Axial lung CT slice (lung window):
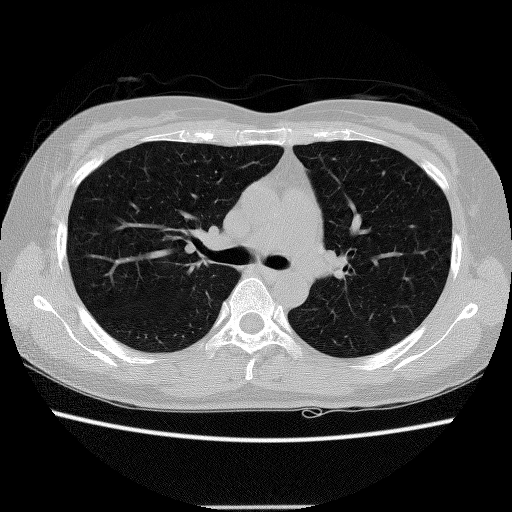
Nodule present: no